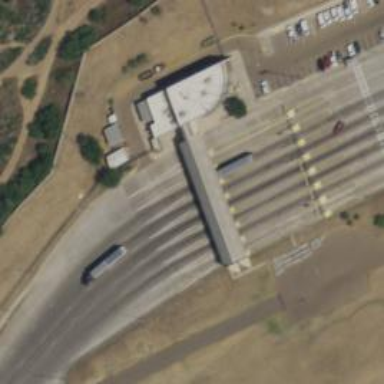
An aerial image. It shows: Border control barrier.